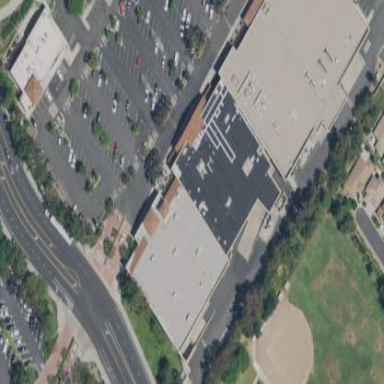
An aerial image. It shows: Building.